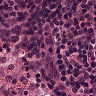
Metastatic tissue present: no